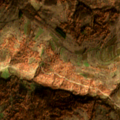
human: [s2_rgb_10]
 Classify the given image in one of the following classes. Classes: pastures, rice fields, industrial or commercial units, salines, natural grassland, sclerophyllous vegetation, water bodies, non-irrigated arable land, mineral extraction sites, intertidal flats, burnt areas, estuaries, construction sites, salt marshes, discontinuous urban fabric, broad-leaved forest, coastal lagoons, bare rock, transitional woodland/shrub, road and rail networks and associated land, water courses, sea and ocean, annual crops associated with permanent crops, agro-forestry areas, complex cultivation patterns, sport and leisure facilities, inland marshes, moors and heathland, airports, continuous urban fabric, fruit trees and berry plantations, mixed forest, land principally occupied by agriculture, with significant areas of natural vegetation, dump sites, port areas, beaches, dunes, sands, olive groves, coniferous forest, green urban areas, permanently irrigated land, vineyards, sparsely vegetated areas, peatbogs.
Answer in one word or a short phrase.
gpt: pastures, complex cultivation patterns, land principally occupied by agriculture, with significant areas of natural vegetation, broad-leaved forest, natural grassland